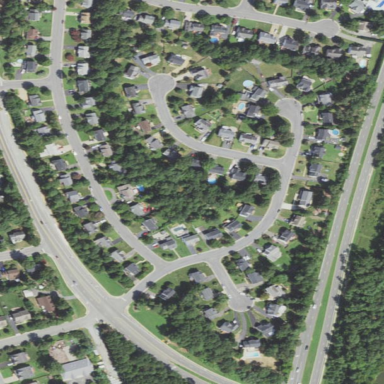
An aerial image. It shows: Residential area within neighborhood.